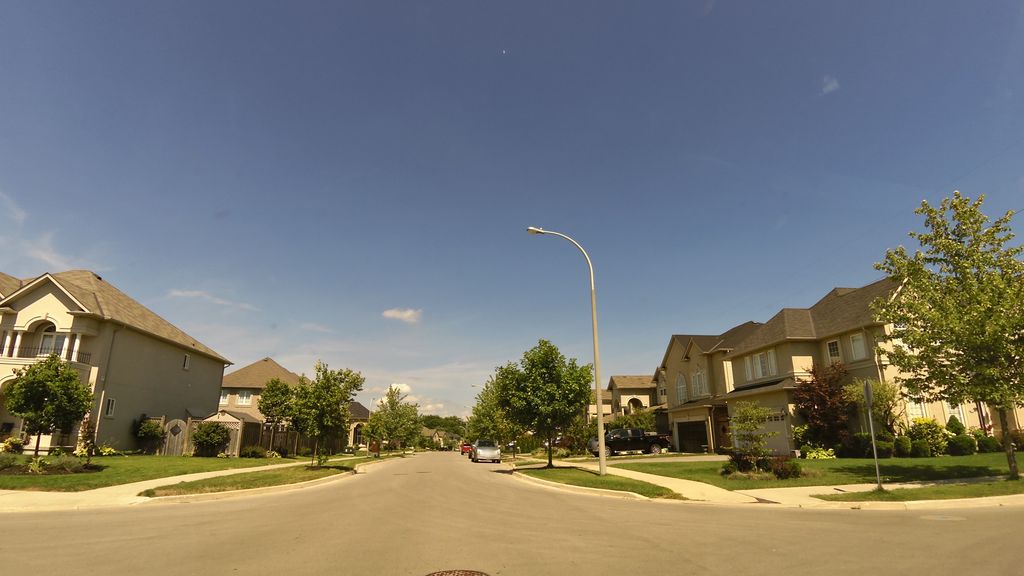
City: hamilton